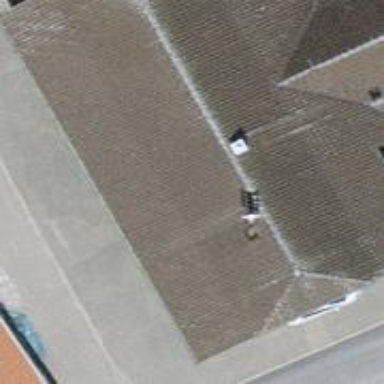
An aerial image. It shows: School building.